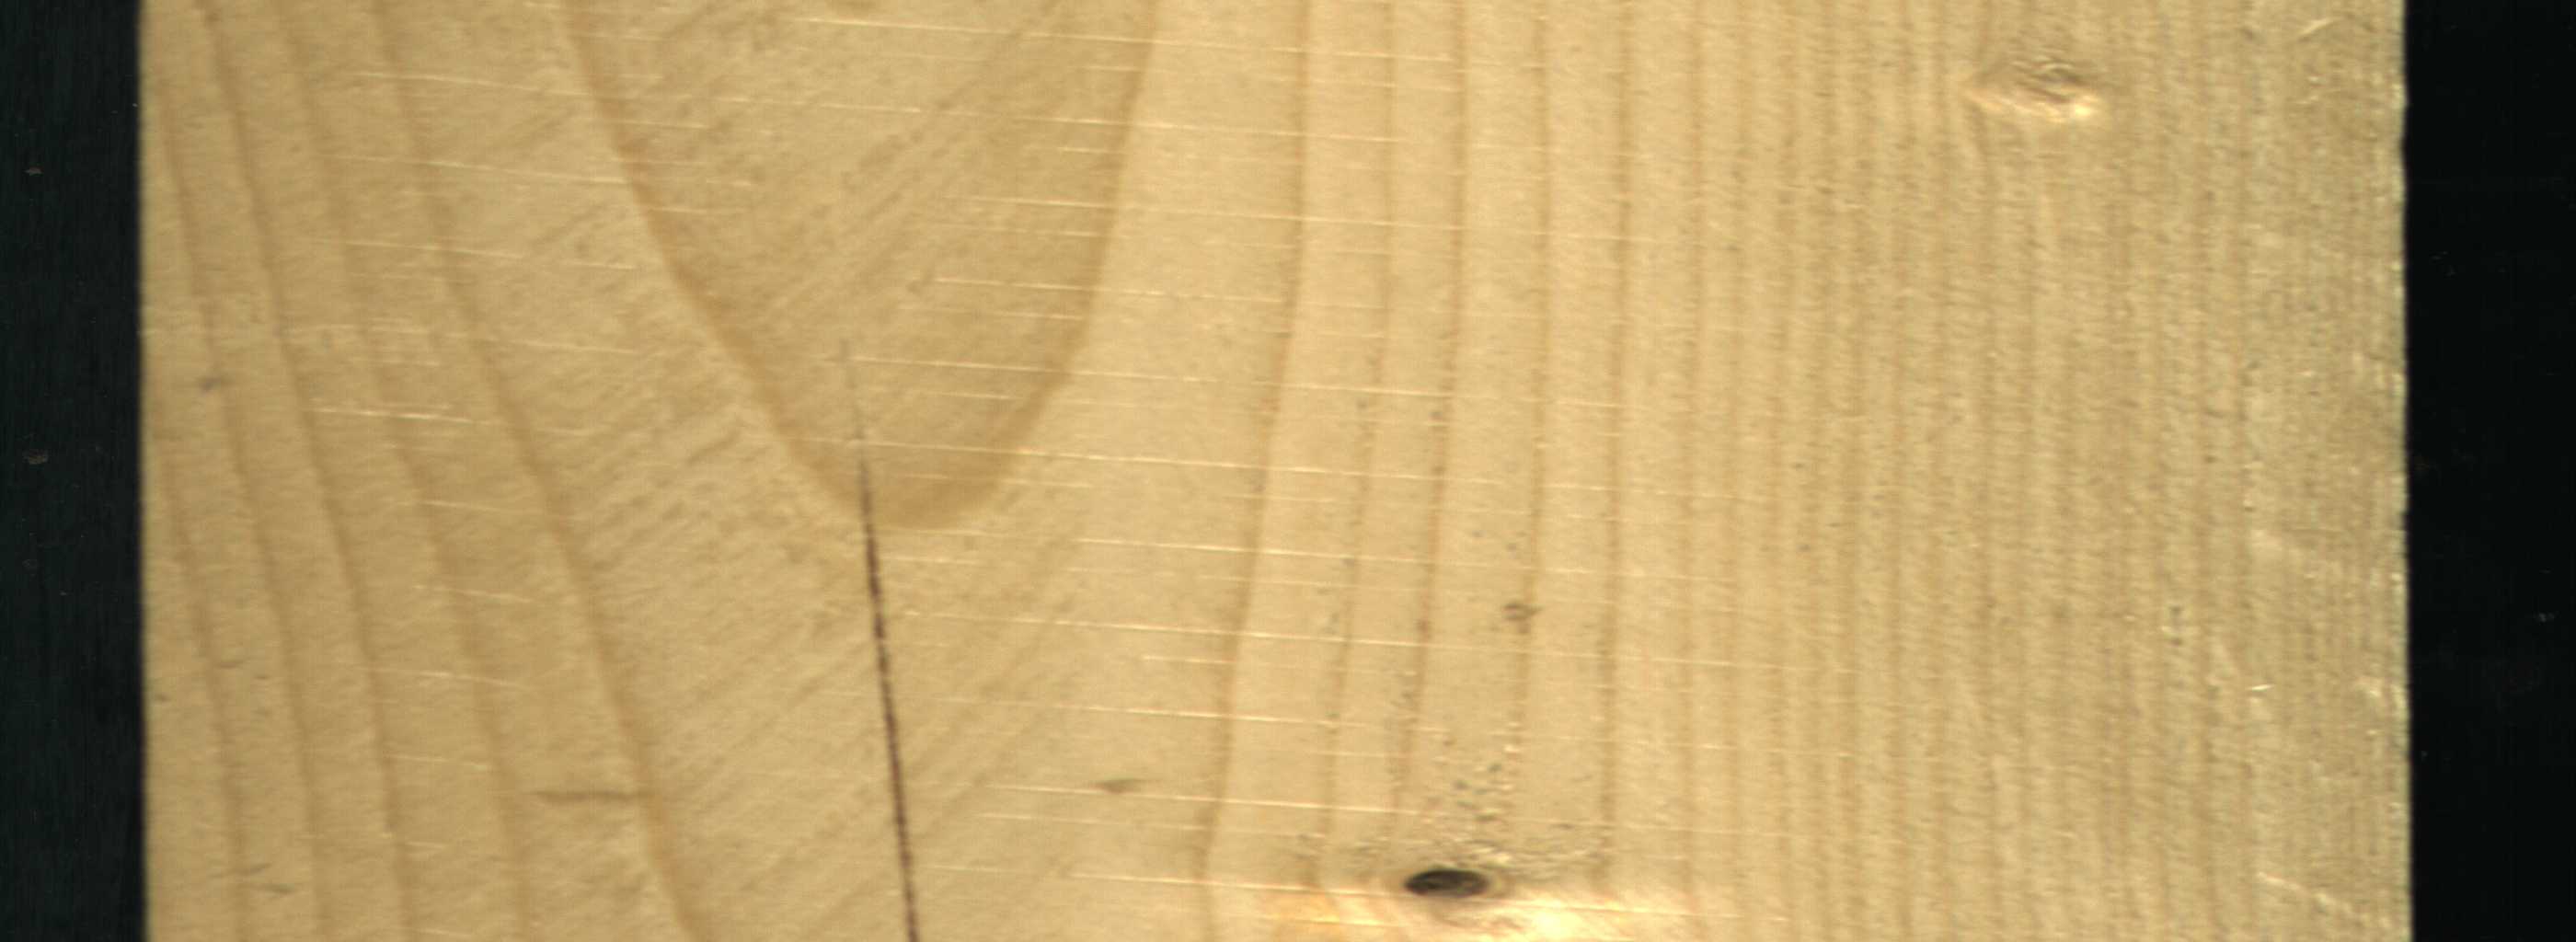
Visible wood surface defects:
Crack
Dead_Knot